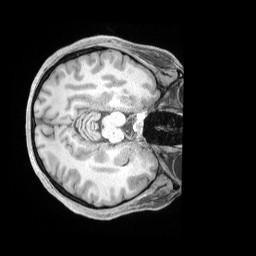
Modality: T1w
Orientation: axial
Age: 34
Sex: female
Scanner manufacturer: siemens
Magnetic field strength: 3 T
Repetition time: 2 s
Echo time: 0.00211 s